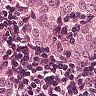
Metastatic tissue present: yes